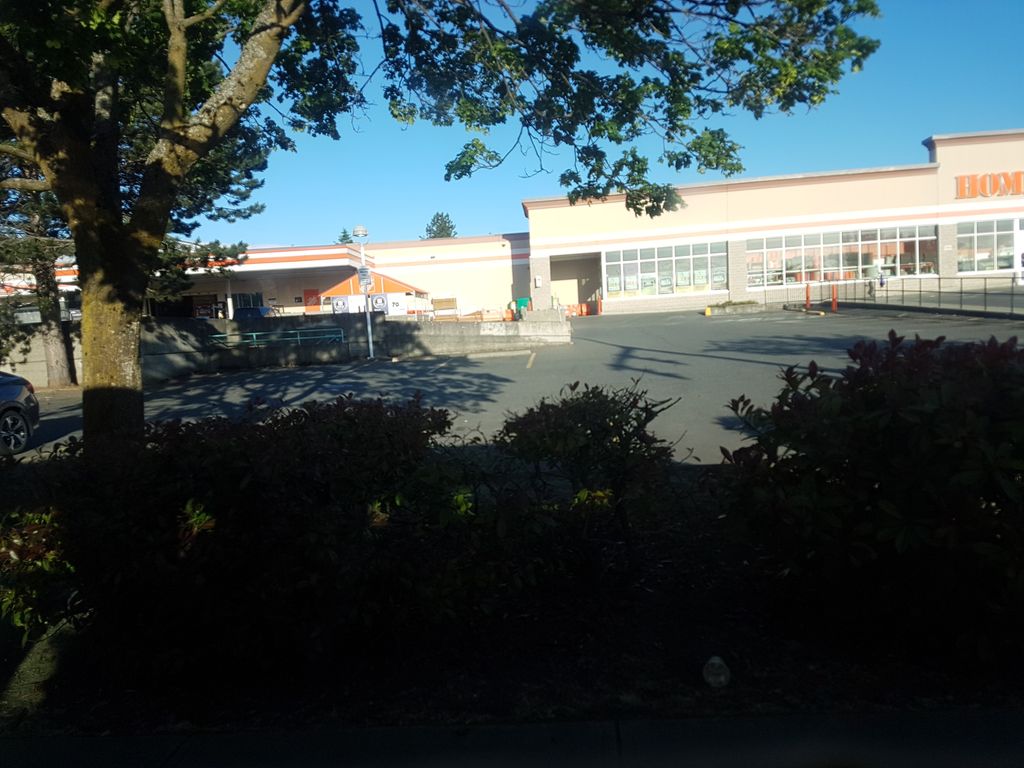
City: victoria